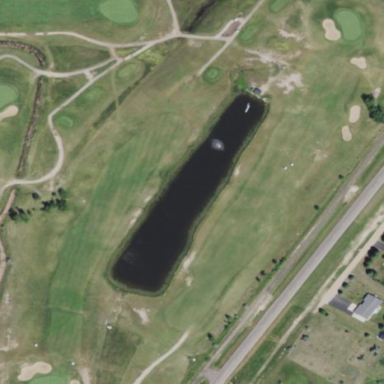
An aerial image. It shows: Golf fairway in the image.